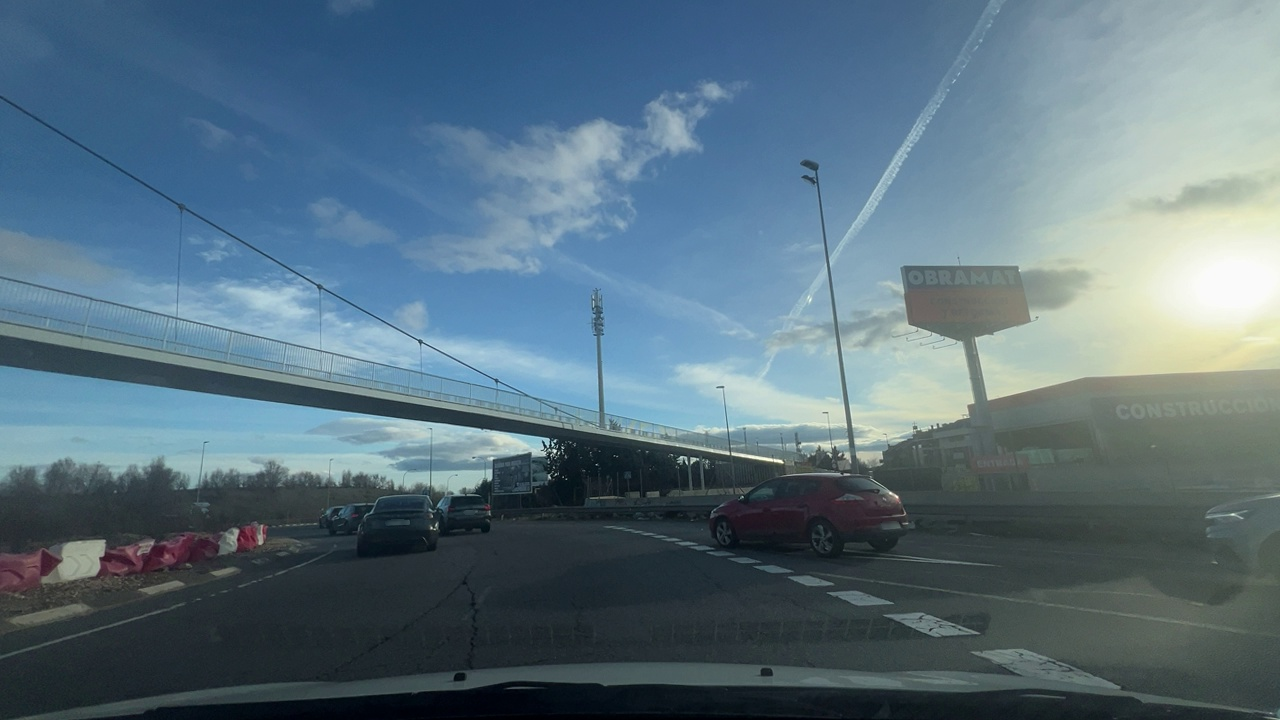
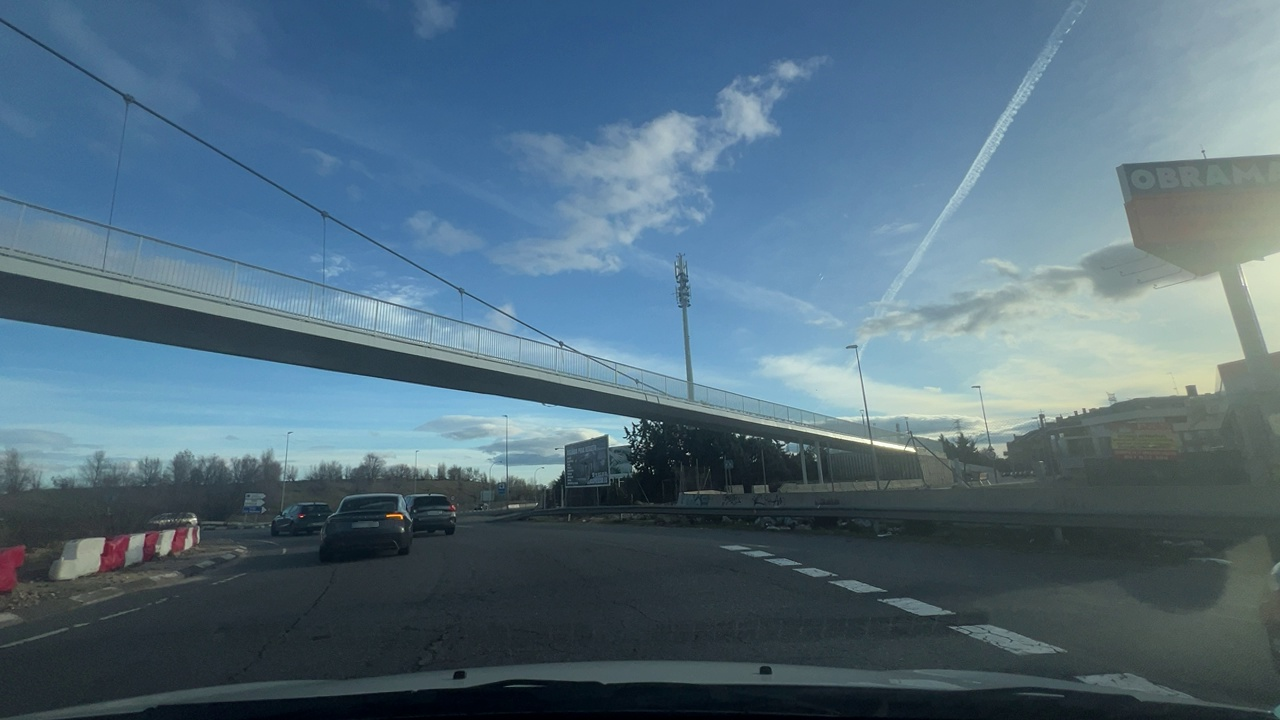
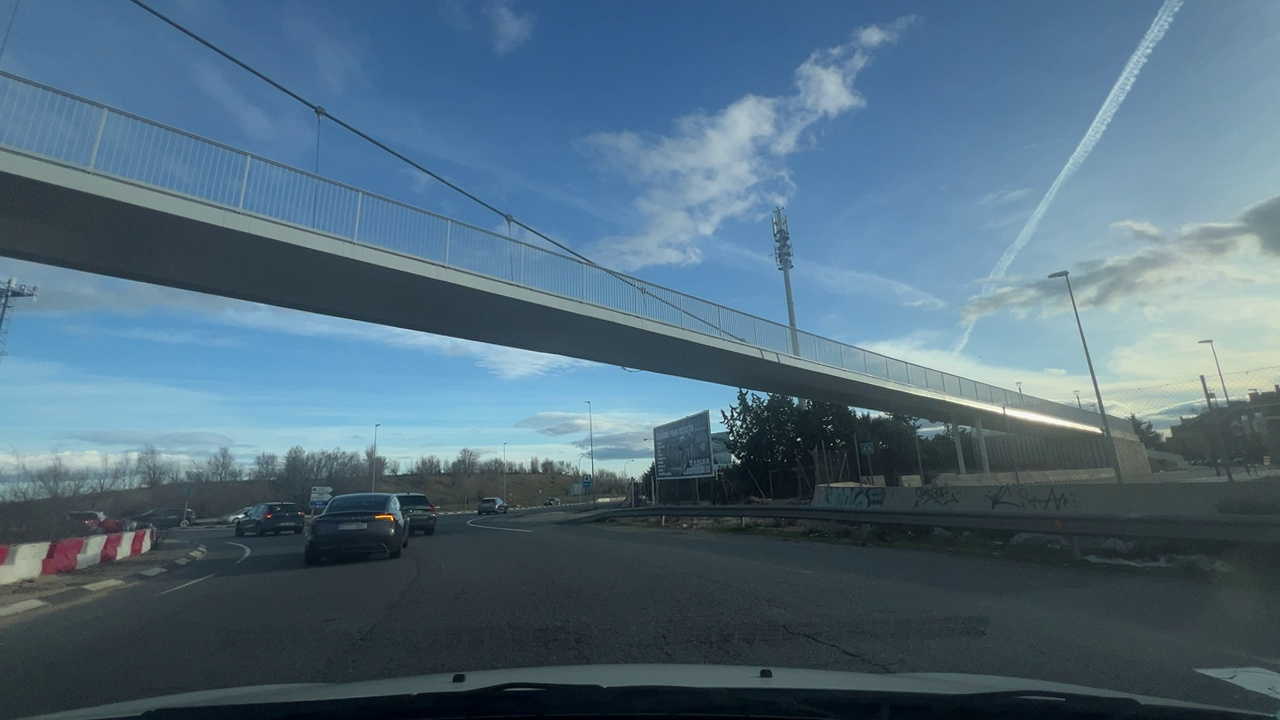
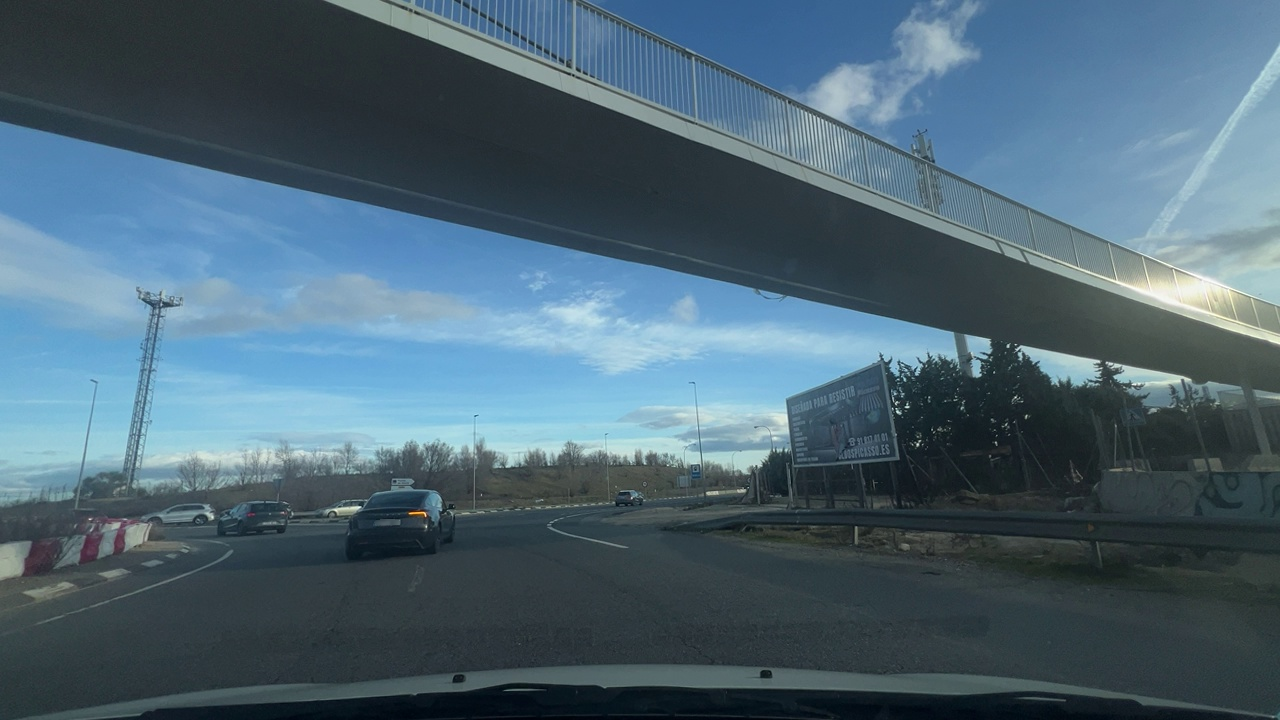
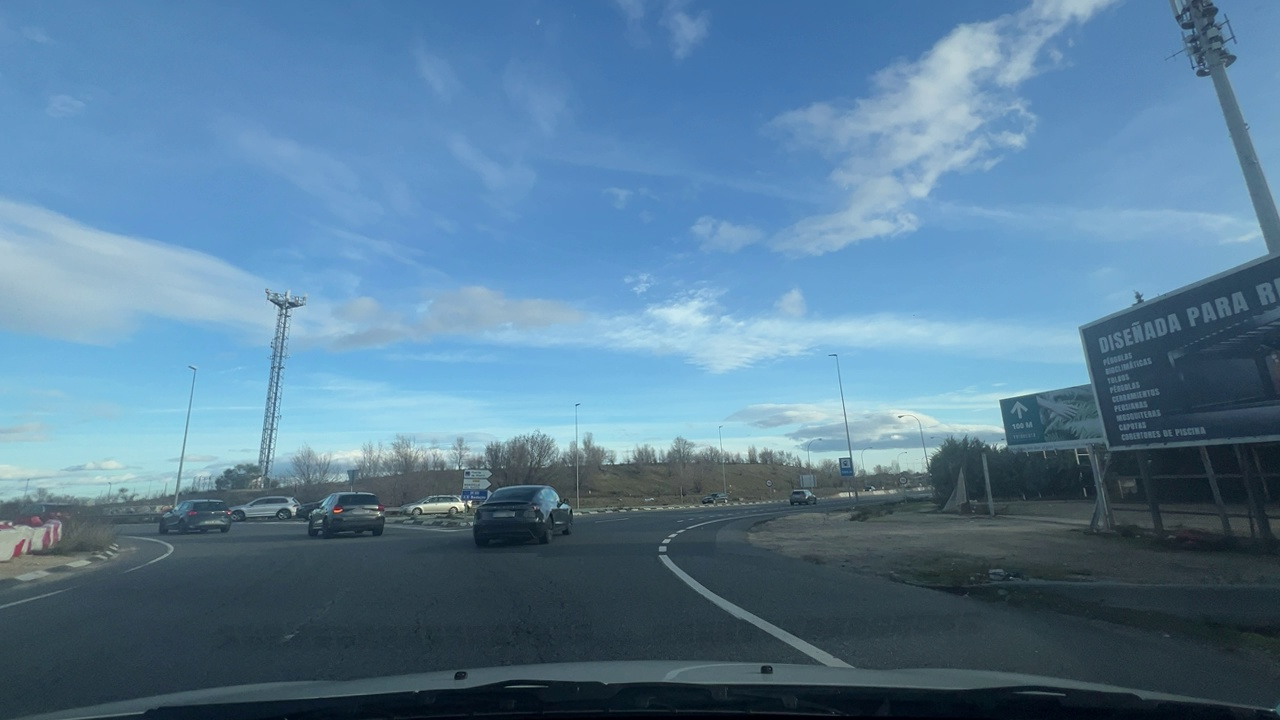
Situation: Roundabout
Question: Is the ego vehicle currently inside a roundabout?
Answer: Yes
Reasoning: The ego vehicle is traveling within a circular roadway surrounding a central island.

Situation: Roundabout
Question: Is a roundabout visible ahead in the ego direction?
Answer: Yes
Reasoning: A circular intersection sign and central island are visible ahead.

Situation: Roundabout
Question: Is the ego vehicle stationary while another vehicle crosses its path within the roundabout?
Answer: No
Reasoning: The ego vehicle is travelling inside the roundabout